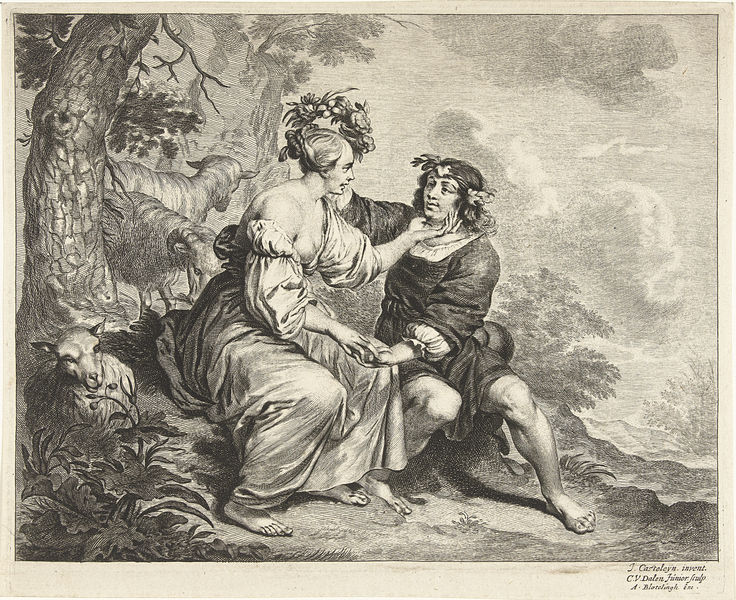
Titel: Herder en herderin in landschap
Künstler: Cornelis van (II) Dalen
Standort: Amsterdam
Institution: Rijksmuseum
Schlagwörter: baum, mann, wolken, landschaft, blumen, brust, frau, kleid, zeichnung, gras, paar, füsse, romantik, barfuss, schwarzweiss, radierung, stich, bleistift, kranz, eiche, schafe, tunika, remonatik